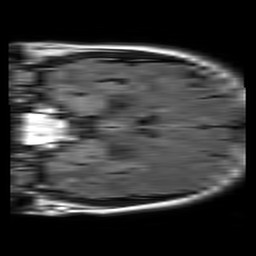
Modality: FLAIR
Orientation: coronal
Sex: male
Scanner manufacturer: philips
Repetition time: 11 s
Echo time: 0.125 s